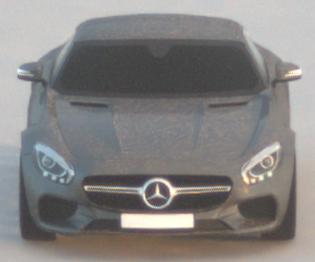
Make: Mercedes-Benz
Model: AMG GT Coupé
Detailed model: AMG GT (190) Coupé
Model produced from: 2014/10
Model produced until: 2017/01
Doors: 2
Color: gray
Road condition: dry road
Daytime: sunrise or sunset
Contrast: low contrast